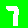
Digit: 7